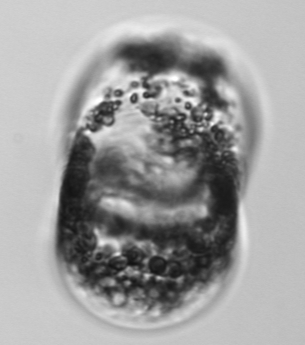
Label: Guinardia_flaccida